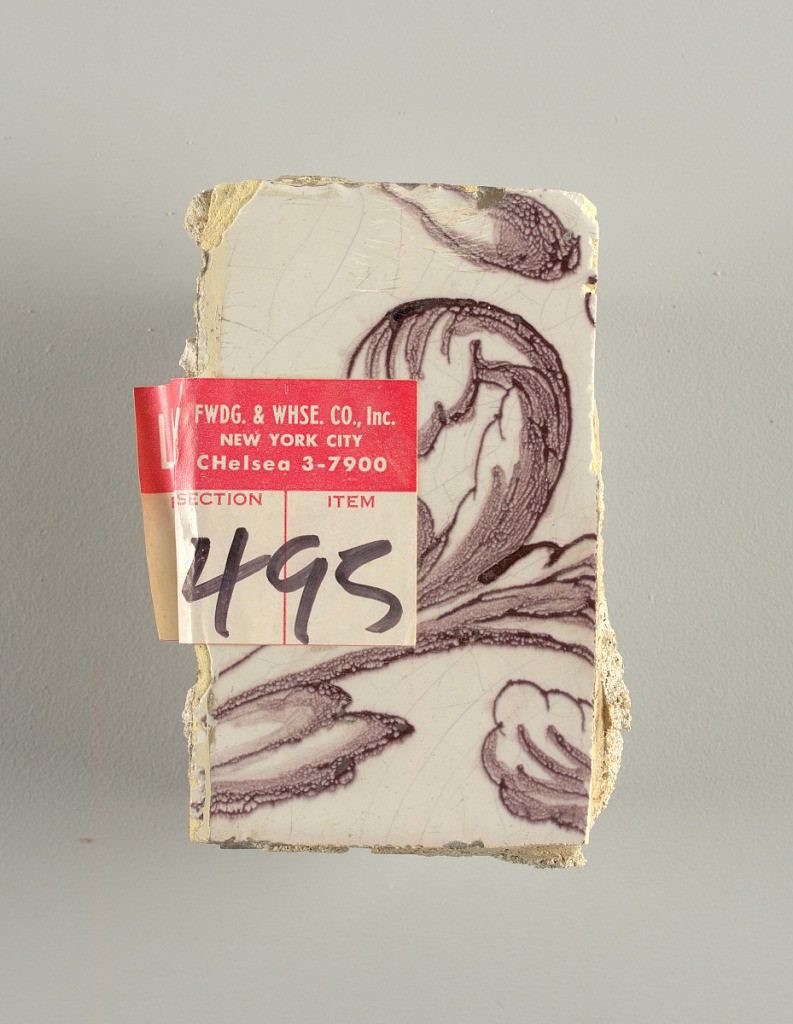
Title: Tile wall facing
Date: ca. 1725
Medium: Tin-glazed earthenware, underglaze
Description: Horizontal rectangle.  Thirty tiles wide and twenty-three tiles high with opening for fireplace eleven tiles wide and ten high.  Foliage arabesques disposed about three vertical axes from which are emphazised by urns at center and right, and at left by the figure of a standing woman carrying an infant on her arm and accompanied by two children.